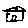
Label: house